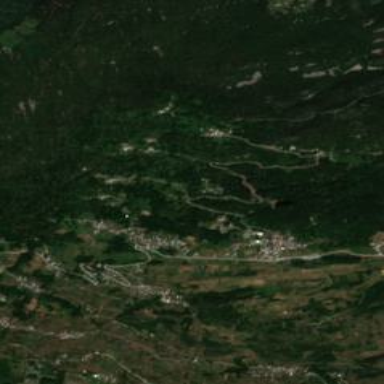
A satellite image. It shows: Small settlement known as hamlet.